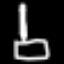
Label: pencil